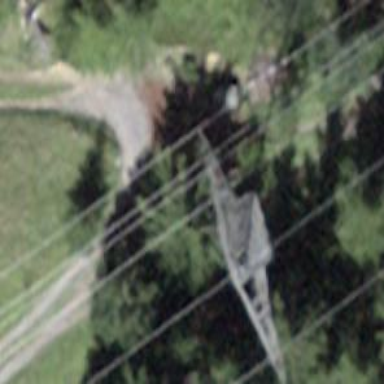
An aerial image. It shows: Power line is depicted.